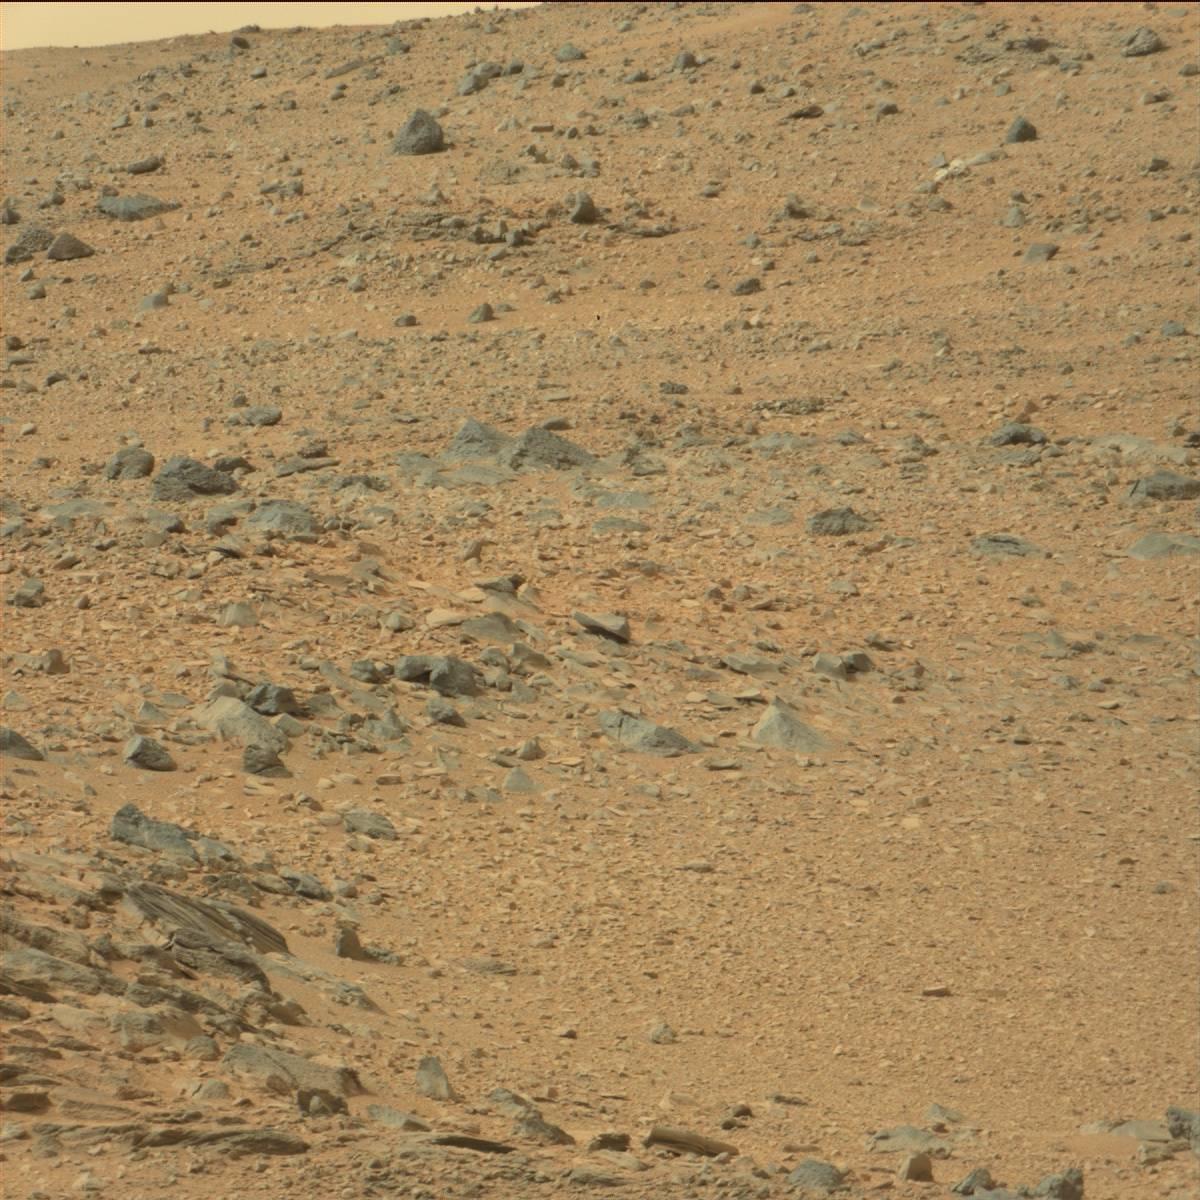
Terrain classes present: Bedrock, Rock, Sand / Soil, Sky